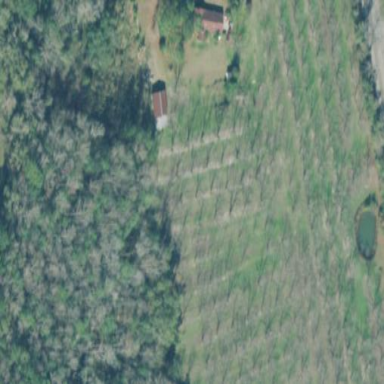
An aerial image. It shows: Orchard.